Aerial crown-view tile of a tropical tree (Barro Colorado Island, Panama), acquired 20250512:
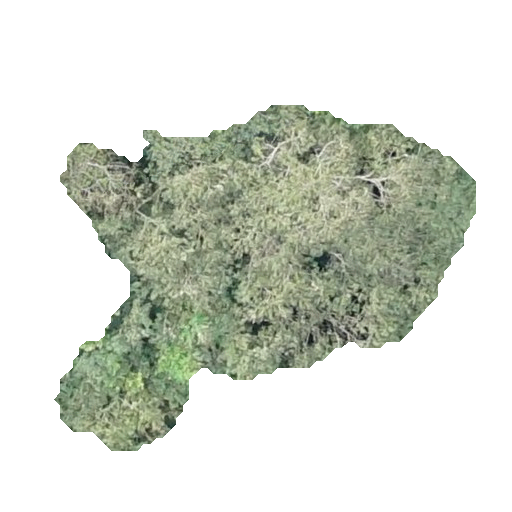
Species: Luehea seemannii
GBIF accepted scientific name: Luehea seemannii
Crown area: 130.827 m²